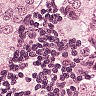
Metastatic tissue present: yes